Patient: sex M, age 64
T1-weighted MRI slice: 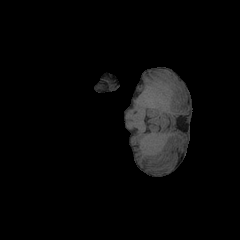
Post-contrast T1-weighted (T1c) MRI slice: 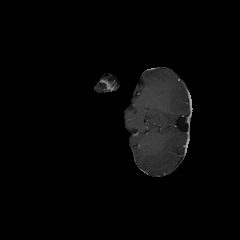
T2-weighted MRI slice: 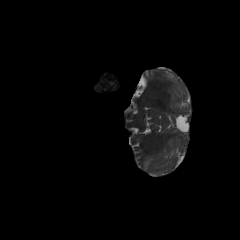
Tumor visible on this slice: no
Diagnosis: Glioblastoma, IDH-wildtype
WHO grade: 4